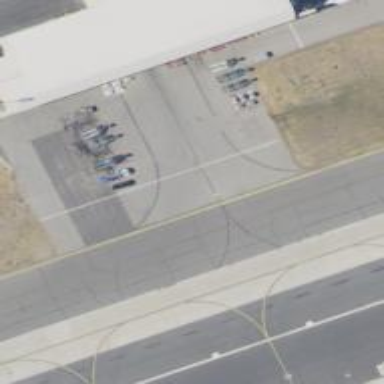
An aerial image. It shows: Image of taxiway at airport.